Question: I am trying to achieve the following:
'''
1. max 2 cols, x rows
2. list item will wrap - if hide current item then next item will take its place
3. buttons must be aligned in both columns
4. there can be whitespace between the content and the button
5. no CSS3
'''
Currently everything looks okay except for the second bit of content in 'BBBBBBBBBB' - link: <URL>
Image to help explain:

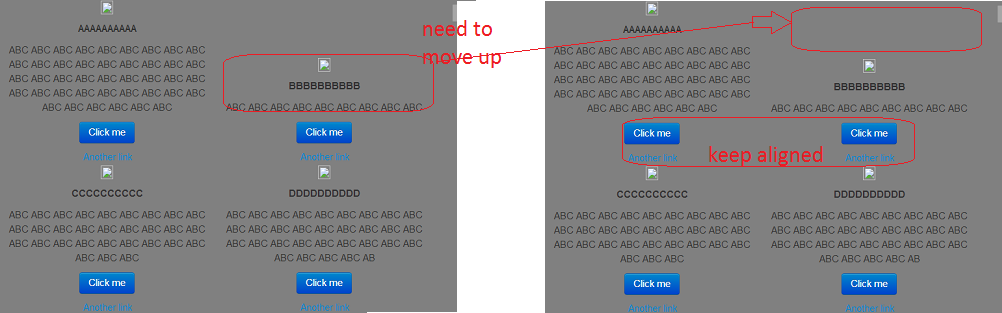
Answer: If you want to rely on CSS only you can set 'vertical-align:top;' and then give a min and max height to the text container.
In order to align the display:inline-block; you could also apply
'body{ text-align:center; }'
'''
#listofthings {
background-color:gray;
}
#listofthings li {
width: 300px;
display: inline-block;
vertical-align:top;
}
.text-center div{
min-height:160px;
max-height:160px;
overflow:hidden;
}
'''
<URL>